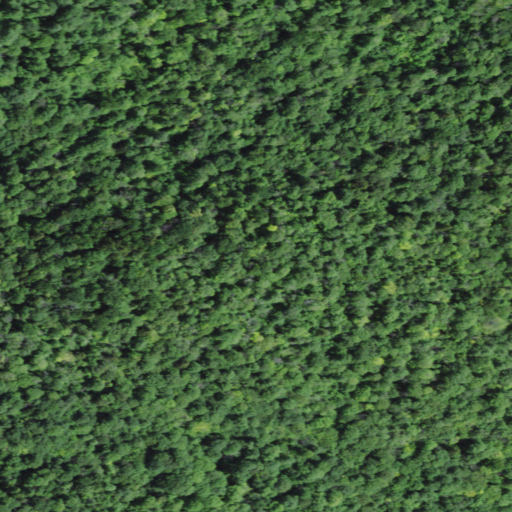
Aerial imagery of mountain in New York named Guideboard Hill containing only deciduous forest